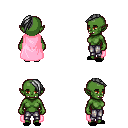
a pixel art fantasy rpg character, female body template, orc, green skin, pink cape, metal pants, gray long mohawk hairstyle, black slippers, four views (front, back, left, right), 2x2 character sprite sheet, small pixel art, hard edges, no anti-aliasing